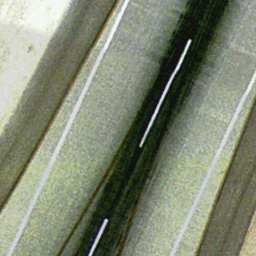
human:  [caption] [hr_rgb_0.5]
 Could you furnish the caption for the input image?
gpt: There are some mark lines on the straight runway .

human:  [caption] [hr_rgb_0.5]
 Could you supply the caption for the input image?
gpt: It is a straight runway with some white mark lines on it .

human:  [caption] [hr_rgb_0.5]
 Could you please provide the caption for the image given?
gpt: It is a straight runway with some mark lines on it .

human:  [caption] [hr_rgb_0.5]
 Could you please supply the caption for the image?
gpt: A straight runway with some mark lines on it .

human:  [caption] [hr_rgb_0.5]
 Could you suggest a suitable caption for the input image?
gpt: A straight runway with some white mark lines on it .